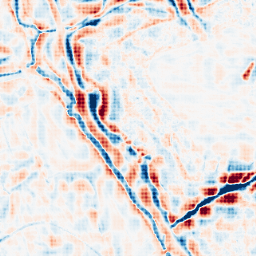
Category: wavelet
Decomposition family: wavelet_biorthogonal
Decomposition parameters: wavelet: bior4.4
level: 4
Upsampling method: sinc_hamming
Upsampling parameters: scale: 4
kernel_size: 4
Upsampling scale: 4